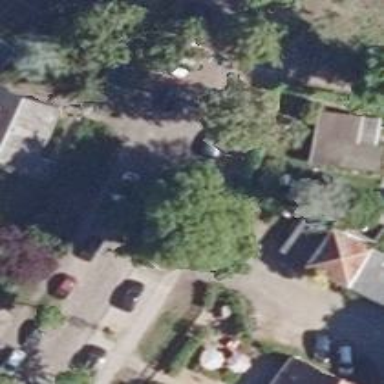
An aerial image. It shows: Residential road.